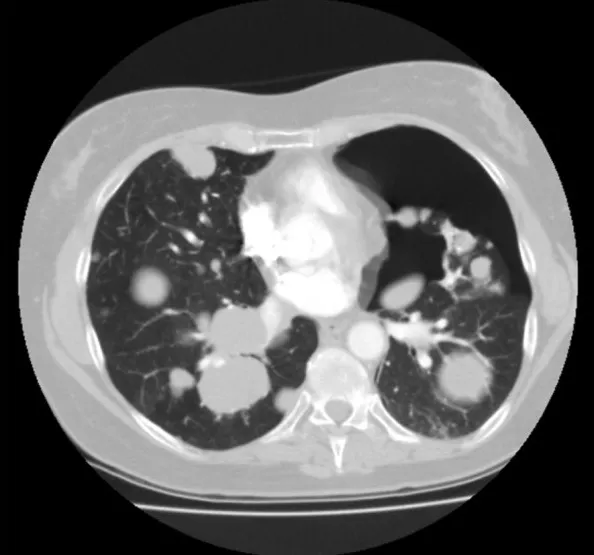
CT scan of patient 4. The CT scan shows the massive pulmonary metastases and a left-sided pneumothorax.
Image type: radiology (ct)